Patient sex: F
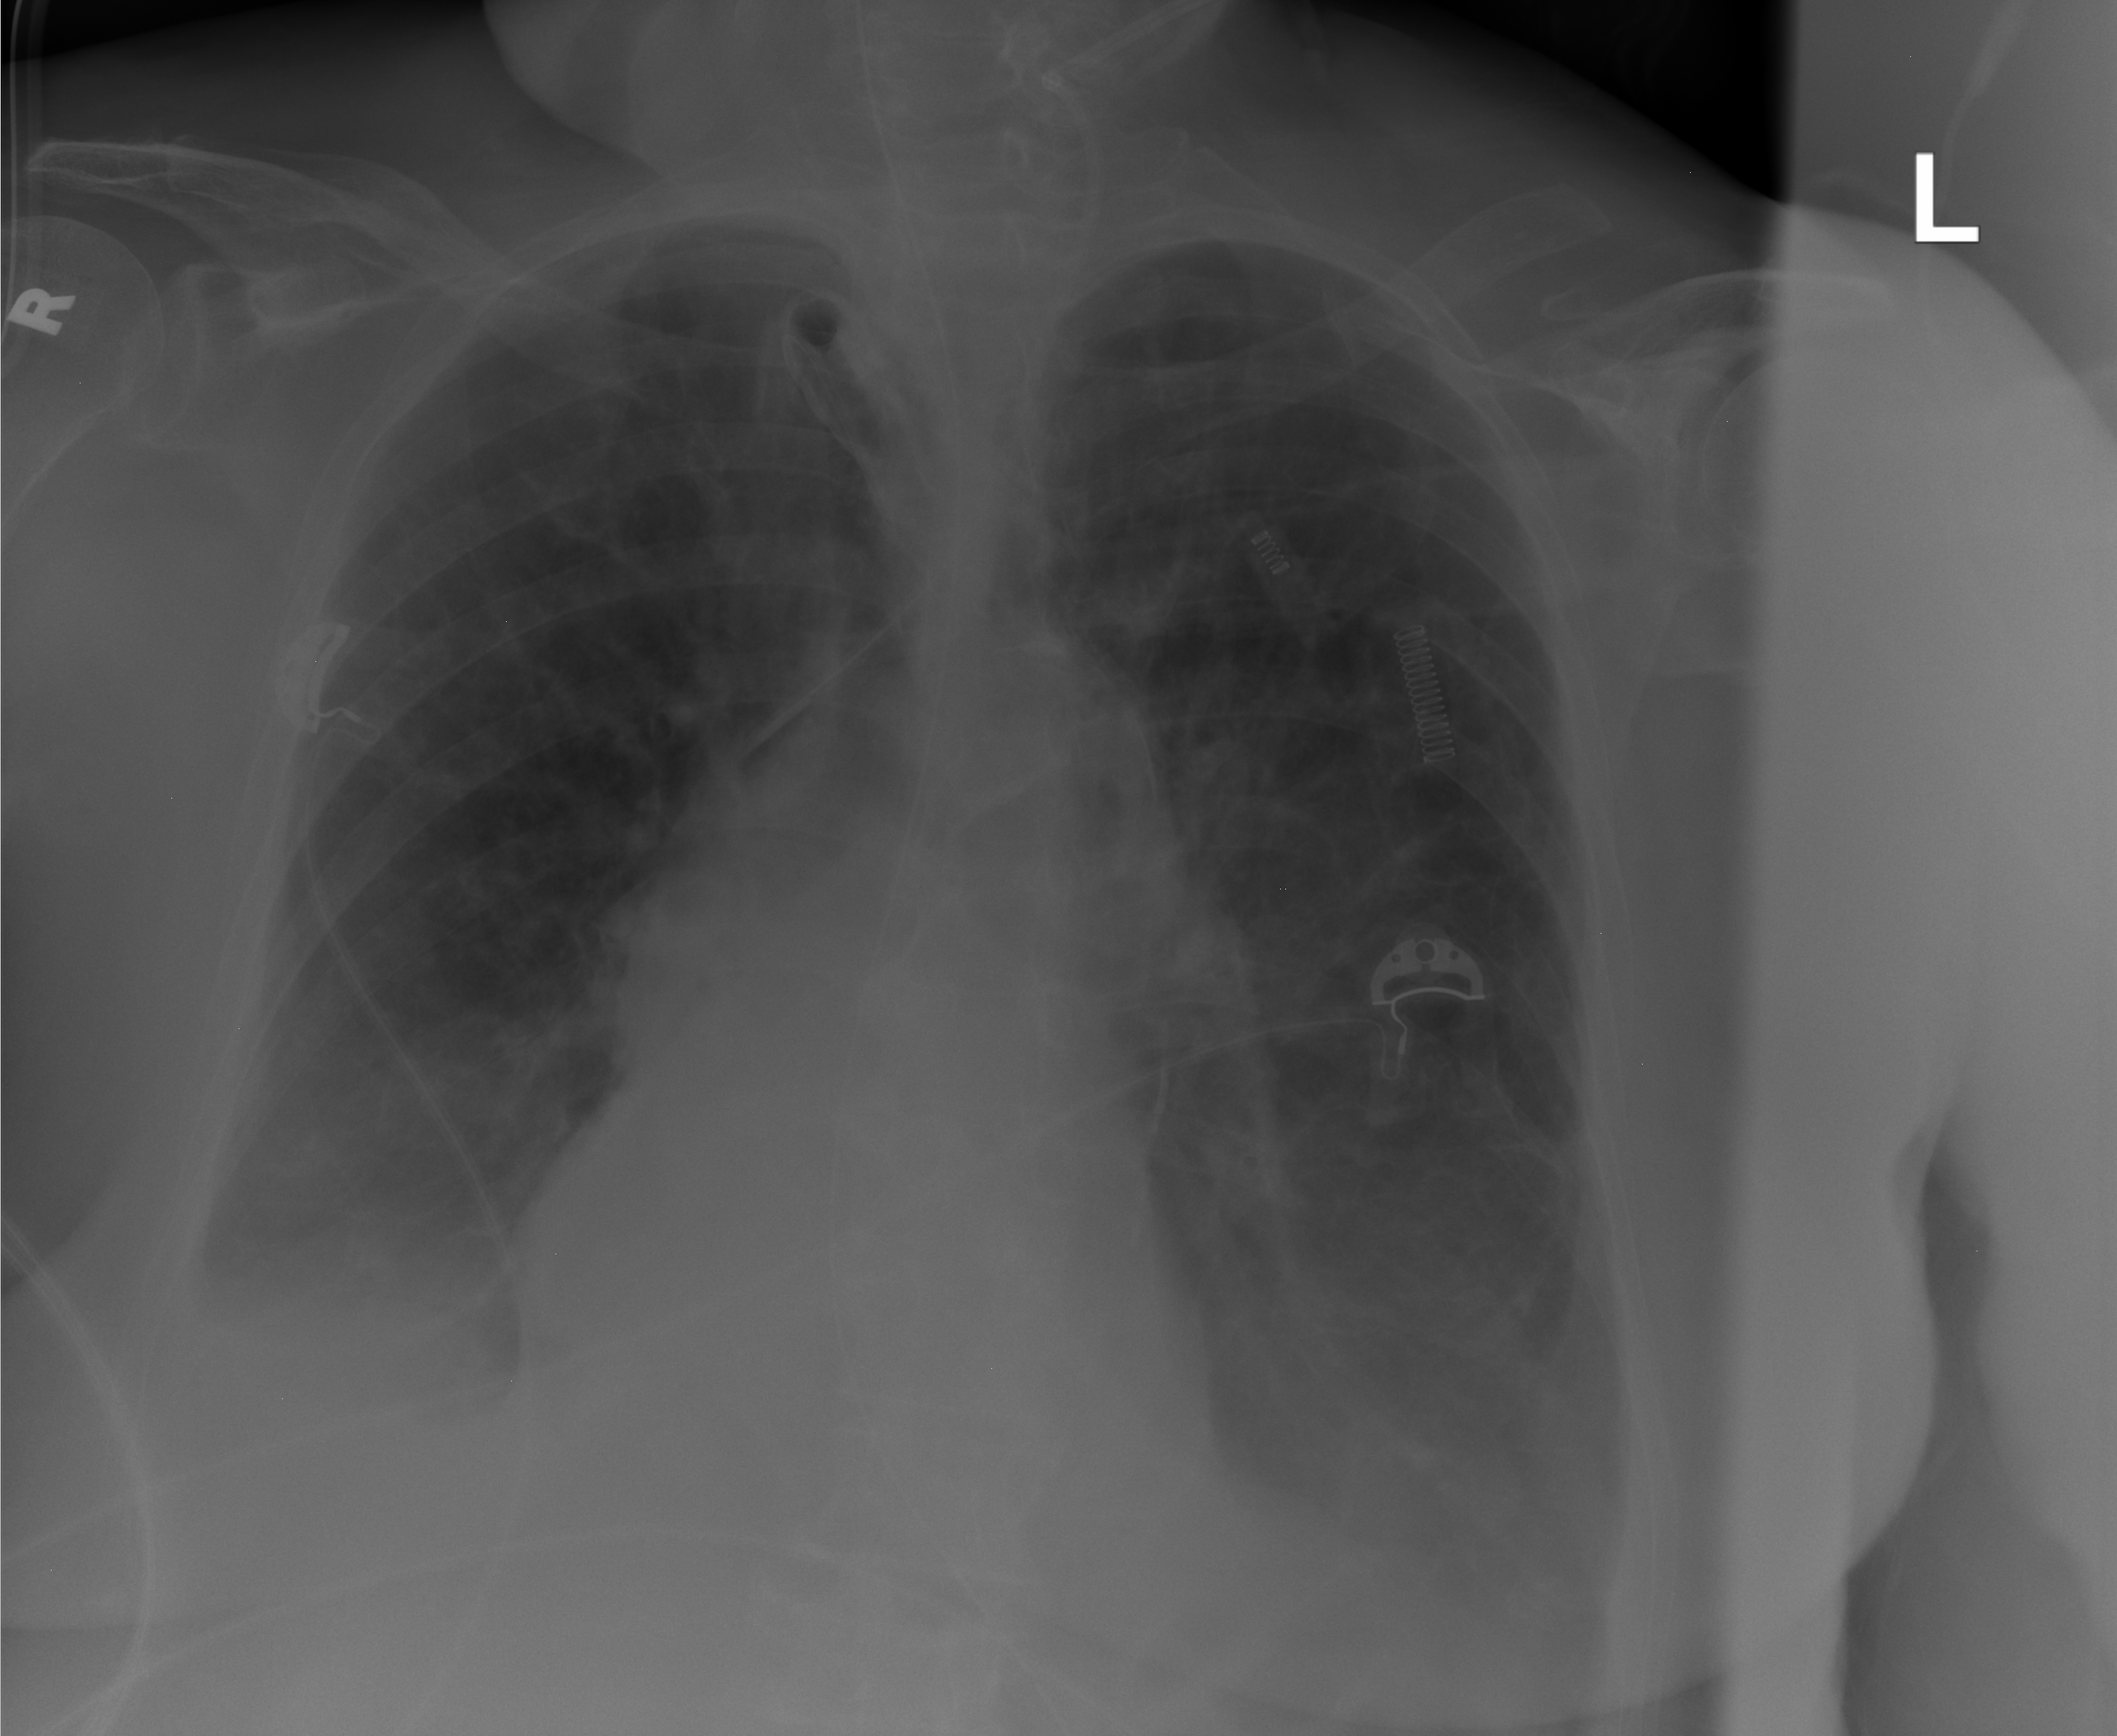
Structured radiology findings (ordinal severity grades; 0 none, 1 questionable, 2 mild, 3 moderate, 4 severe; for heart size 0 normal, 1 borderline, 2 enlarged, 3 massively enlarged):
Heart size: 0
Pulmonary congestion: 0
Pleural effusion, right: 2
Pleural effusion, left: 2
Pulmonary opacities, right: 0
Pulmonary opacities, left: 0
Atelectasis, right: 2
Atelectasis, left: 2